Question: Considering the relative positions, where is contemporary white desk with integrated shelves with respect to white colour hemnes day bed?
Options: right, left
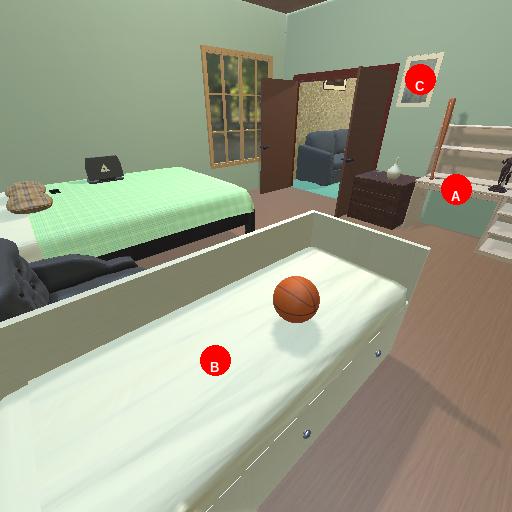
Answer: right